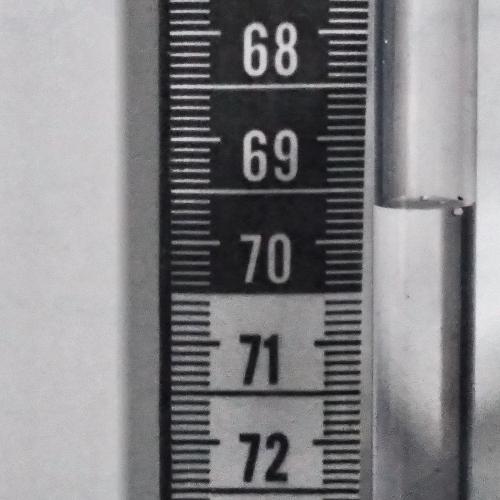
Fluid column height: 69.7 cm